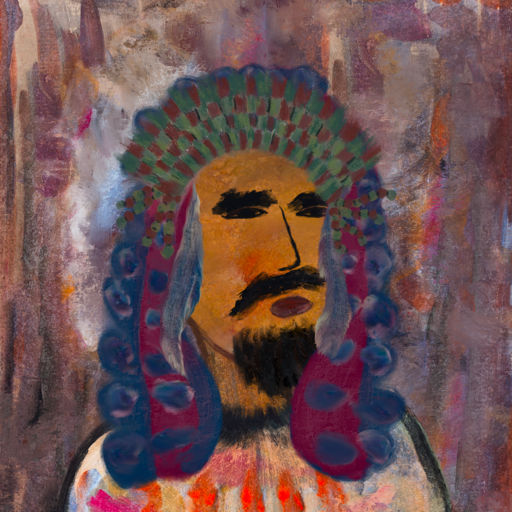
Background: Hypocrite, Head And Neck Side: Pipe, Face Side: Mosgoul, Bust: Childish, Hair Side: Hill_Girl, Head Accessory: After_Raid_Crown, Second Necklace: Blank, Necklace: Blank, Baby: Blank